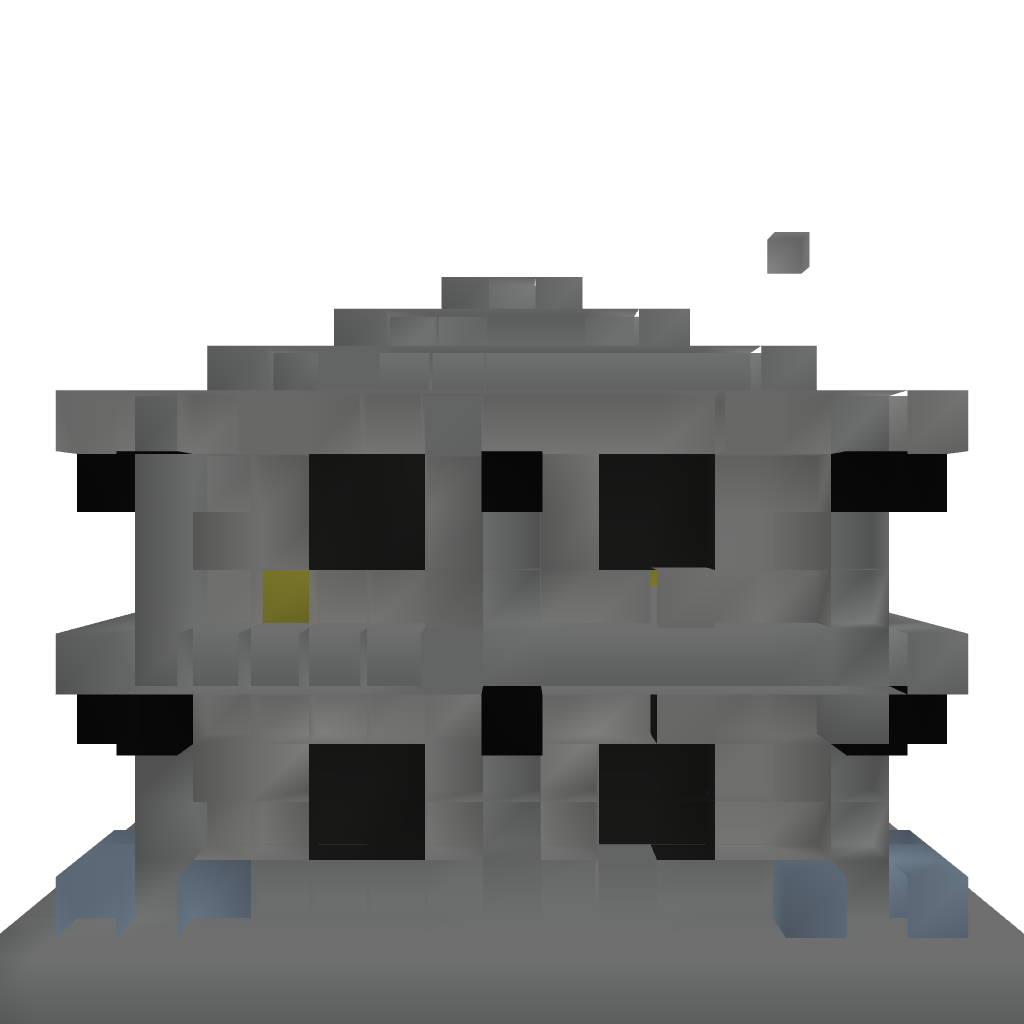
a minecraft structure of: BigHouse